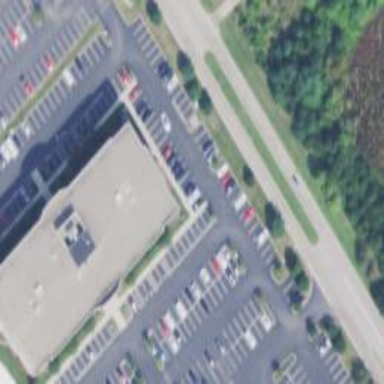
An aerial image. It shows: Office building.